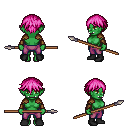
a pixel art fantasy rpg character, female body template, orc, green skin, leather shoulder armor, magenta pants, pink short bangs hairstyle, leather bracers, black shoes, spear, four views (front, back, left, right), 2x2 character sprite sheet, small pixel art, hard edges, no anti-aliasing